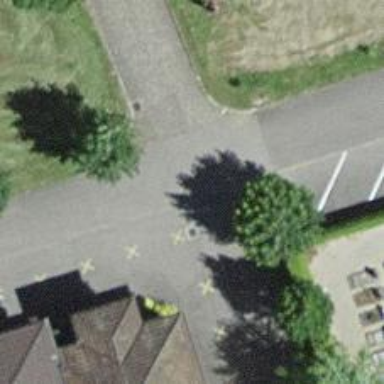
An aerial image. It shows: Path.